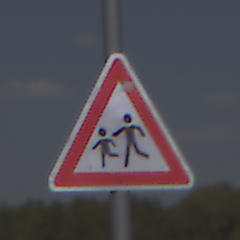
Verkehrszeichen: KinderRechts
Umgebung: Outdoor, Nature
Tageszeit: MorningAfternoon
Wetter: PartlyCloudy
Licht: Natural
Jahreszeit: NotSpecified
Kontrast: HighContrast